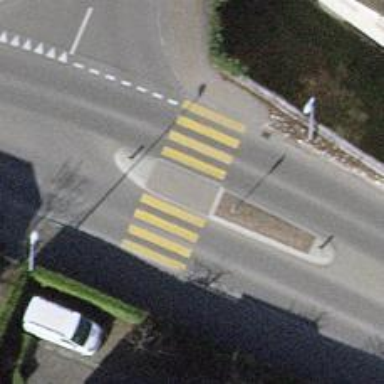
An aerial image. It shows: Uncontrolled zebra crossing on the road.